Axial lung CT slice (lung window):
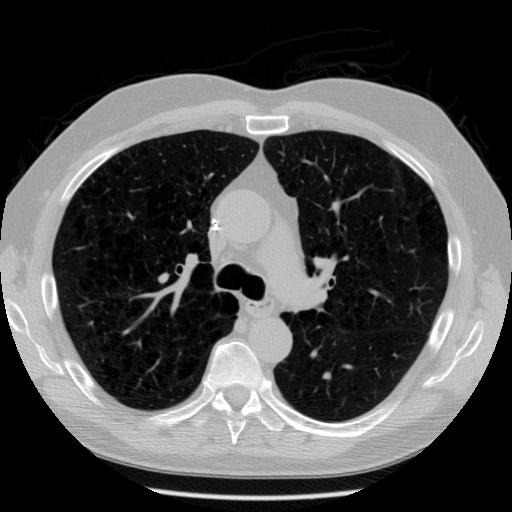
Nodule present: no